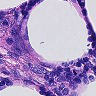
Metastatic tissue present: no